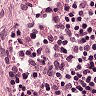
Metastatic tissue present: no